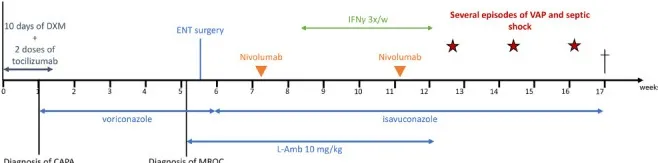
Clinical, radiological and microbiological evolution under treatment. (A) Timeline. The cross indicates the death of the patient.
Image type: pathology (immunostaining)